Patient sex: F
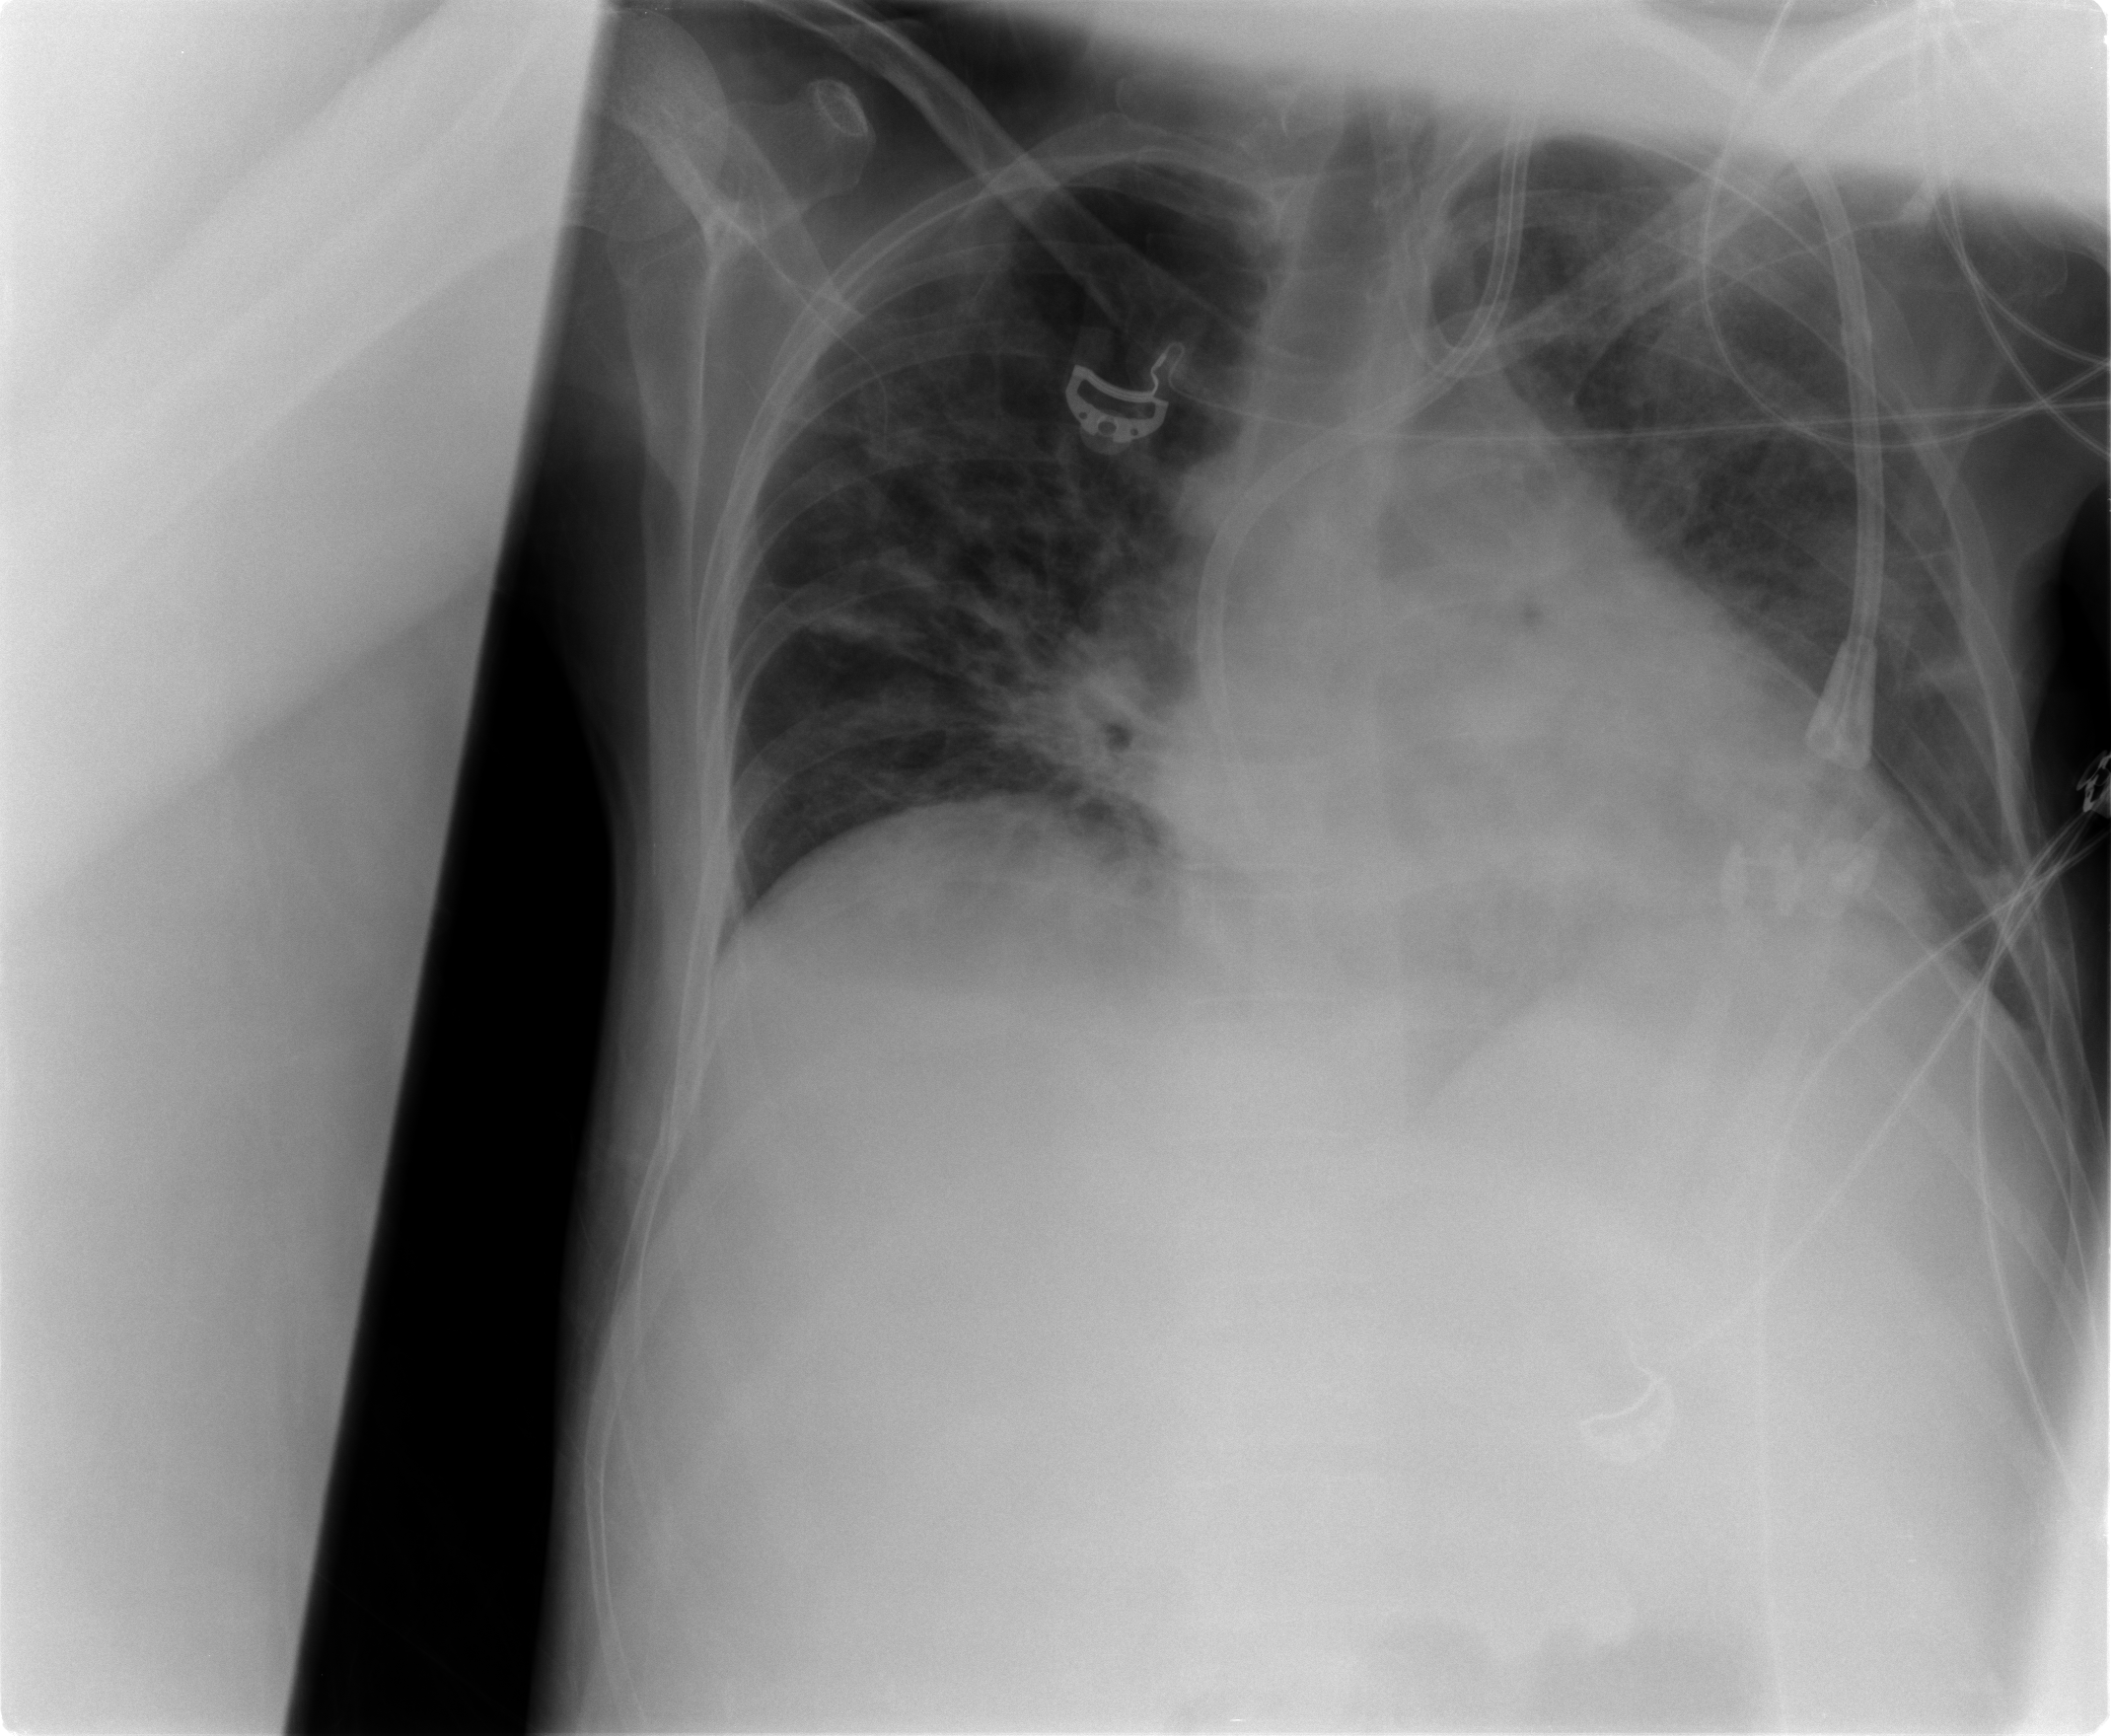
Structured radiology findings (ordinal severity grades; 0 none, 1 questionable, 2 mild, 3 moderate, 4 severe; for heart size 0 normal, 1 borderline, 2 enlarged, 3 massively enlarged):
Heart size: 0
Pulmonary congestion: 0
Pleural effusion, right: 0
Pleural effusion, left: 0
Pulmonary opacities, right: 2
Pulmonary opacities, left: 4
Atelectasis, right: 2
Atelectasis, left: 2